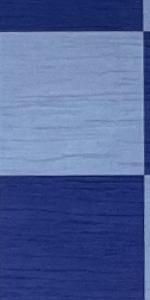
Label: Empty